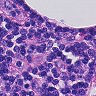
Metastatic tissue present: no